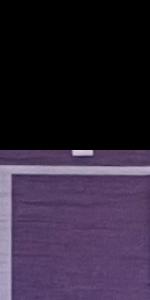
Label: Empty